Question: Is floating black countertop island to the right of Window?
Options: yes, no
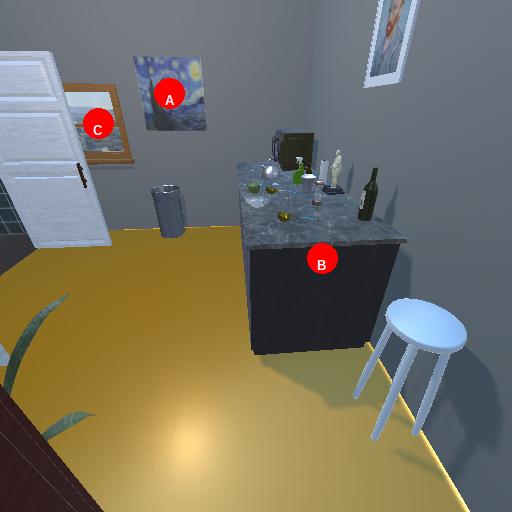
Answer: yes